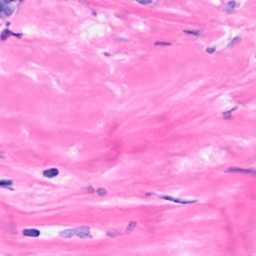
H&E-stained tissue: Breast